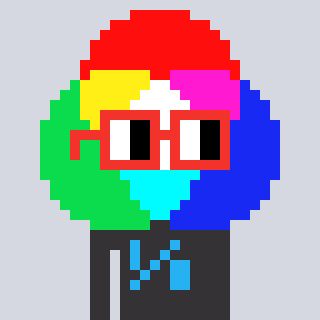
a pixel art character with square red glasses, a color circle-shaped head and a grayscale-colored body on a cool background